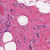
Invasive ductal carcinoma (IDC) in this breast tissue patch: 0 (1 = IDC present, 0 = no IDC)